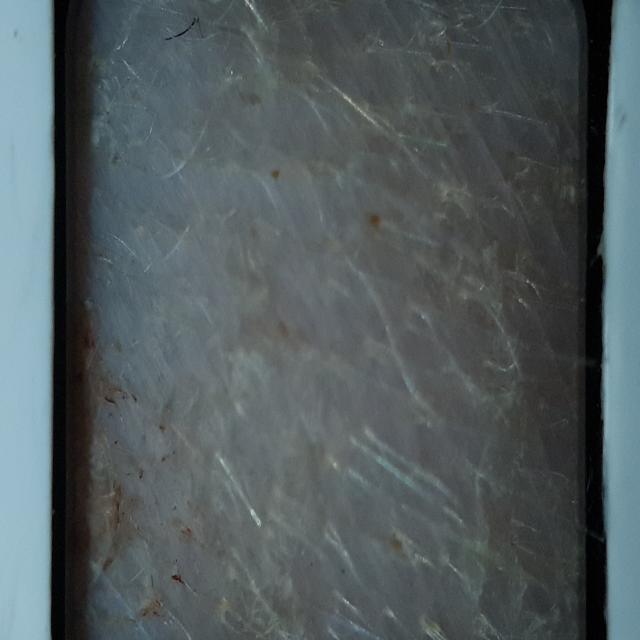
Canine fungal skin infection — characterized by alopecia, scaling, crusting, and circular lesions. Common agents include Malassezia and Candida species.